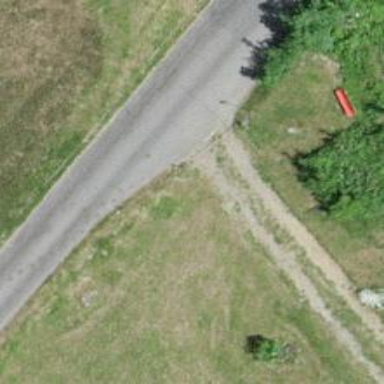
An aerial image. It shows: Bench.